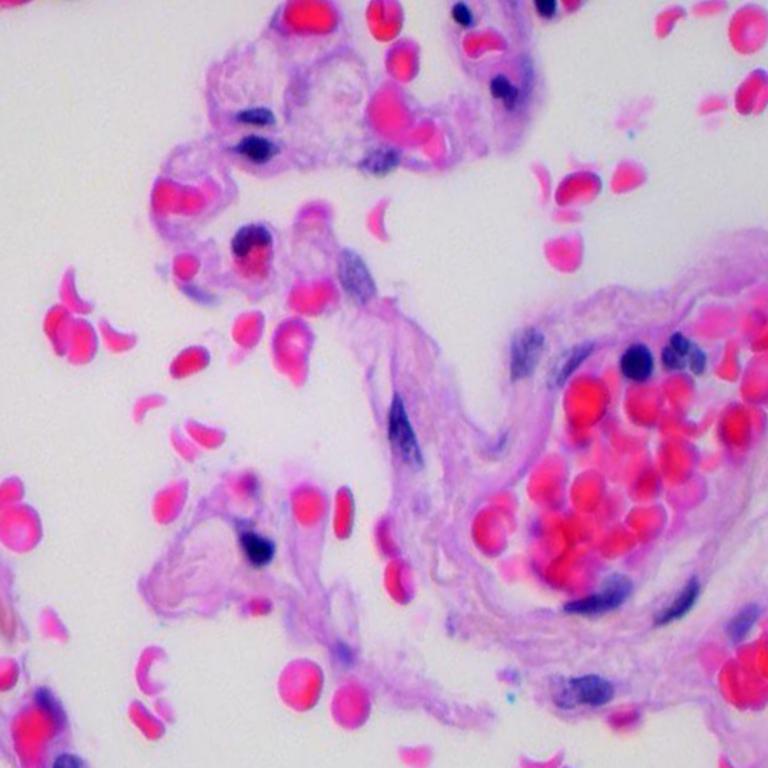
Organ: lung
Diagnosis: benign